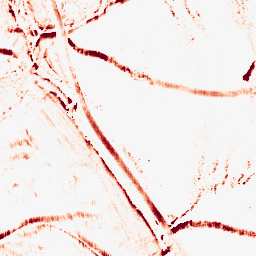
Category: morphological
Decomposition family: morphological_rect
Decomposition parameters: operation: opening
width: 5
height: 10
Upsampling method: lanczos
Upsampling parameters: scale: 2
Upsampling scale: 2